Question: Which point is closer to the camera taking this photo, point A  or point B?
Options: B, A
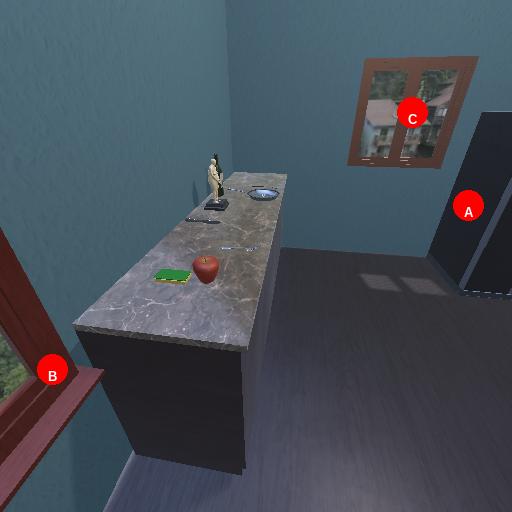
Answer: B